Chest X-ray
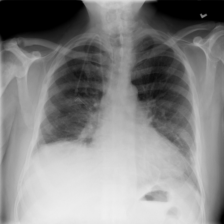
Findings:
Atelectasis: positive
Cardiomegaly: negative
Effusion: positive
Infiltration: negative
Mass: negative
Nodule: negative
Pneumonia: negative
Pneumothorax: negative
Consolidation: negative
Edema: negative
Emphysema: negative
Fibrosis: negative
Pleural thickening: negative
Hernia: negative